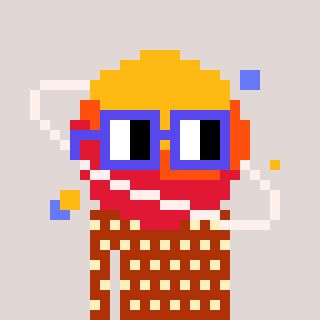
a pixel art character with square blue glasses, a saturn-shaped head and a hotbrown-colored body on a warm background